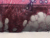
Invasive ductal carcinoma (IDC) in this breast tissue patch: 0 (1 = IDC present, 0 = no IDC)